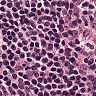
Metastatic tissue present: no